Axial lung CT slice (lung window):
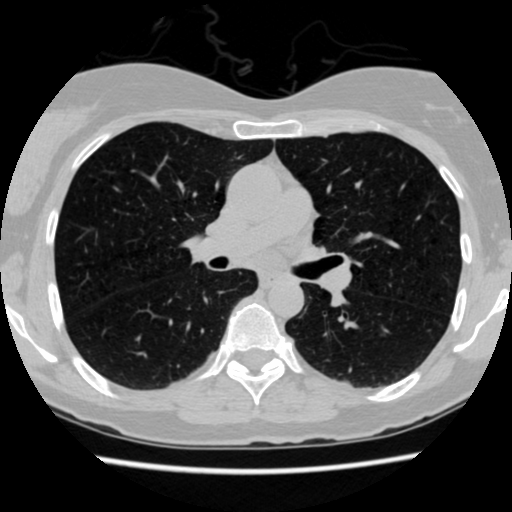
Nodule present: no